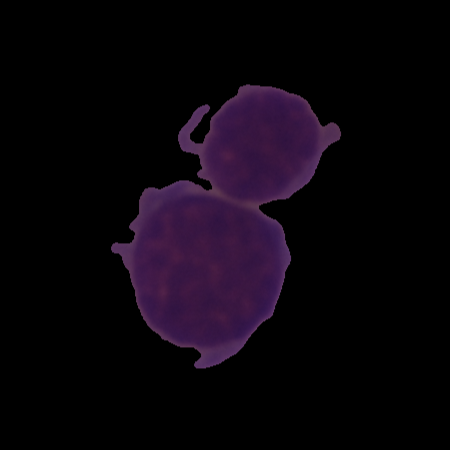
Label: healthy